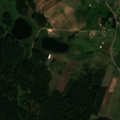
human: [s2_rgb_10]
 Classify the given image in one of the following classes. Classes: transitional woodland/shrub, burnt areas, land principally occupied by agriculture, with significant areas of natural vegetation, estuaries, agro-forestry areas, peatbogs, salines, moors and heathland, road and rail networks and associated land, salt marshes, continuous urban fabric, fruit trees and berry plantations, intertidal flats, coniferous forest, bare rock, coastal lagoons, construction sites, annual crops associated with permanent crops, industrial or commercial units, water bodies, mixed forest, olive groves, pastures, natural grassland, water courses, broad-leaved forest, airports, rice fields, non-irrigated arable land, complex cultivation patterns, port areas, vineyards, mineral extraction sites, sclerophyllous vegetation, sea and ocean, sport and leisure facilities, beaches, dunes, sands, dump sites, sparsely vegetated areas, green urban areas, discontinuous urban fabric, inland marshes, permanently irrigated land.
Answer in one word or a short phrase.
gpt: discontinuous urban fabric, non-irrigated arable land, complex cultivation patterns, land principally occupied by agriculture, with significant areas of natural vegetation, coniferous forest